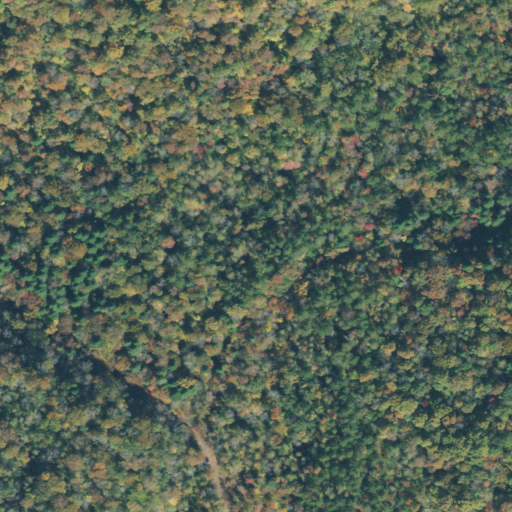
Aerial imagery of valley in Tennessee named Bryant Cove containing deciduous forest, mixed forest, and evergreen forest